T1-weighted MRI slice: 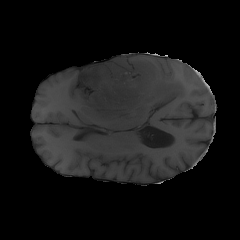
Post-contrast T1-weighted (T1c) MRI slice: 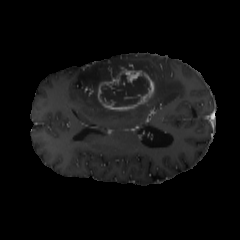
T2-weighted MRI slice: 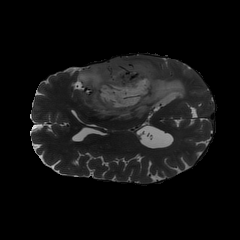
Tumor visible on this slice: yes